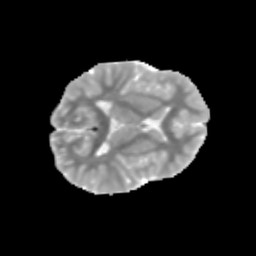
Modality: MD
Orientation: axial
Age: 11
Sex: male
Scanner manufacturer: siemens
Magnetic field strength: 3 T
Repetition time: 3.8 s
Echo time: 0.07 s